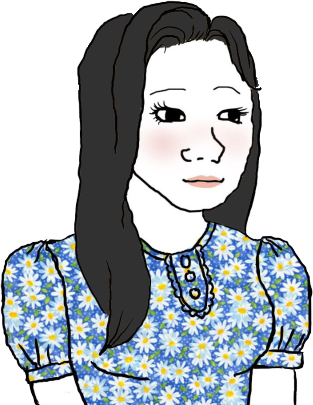
Label: 5_Trad_Wife